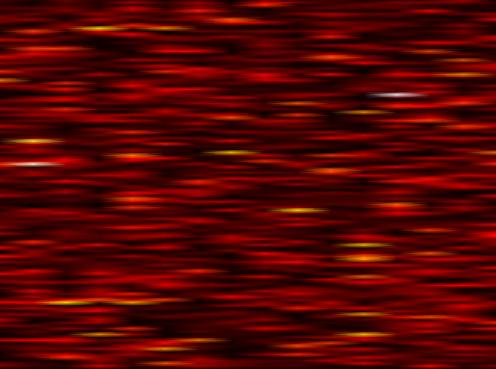
Label: WOLA